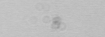
Label: camera_spot